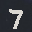
Label: 7